Question: I have an Xcode project which holds different versions of my game: iOS (iPhone and iPad) and OS X.
I have a different target for each device, platform. Every application works fine, on simulator, devices, etc. I even have some builds currently in the iOS AppStore.
My problem is with the OS X build, which runs just fine when launched from Xcode, but with this forbidden icon on top of the regular app icon.

The problem, is when I try to export/archive this build, the exported application still has this forbidden mark. And when I launch it from the Finder, I get the following message.
'''
You can't open the application "Foo bar" because it is not supported on this type of Mac.
'''
I did try to run the following command:
'''
file Contents/MacOS/Foobar
'''
Which outputs:
'''
Contents/MacOS/Foobar: Mach-O 64-bit executable x86_64
'''
I would think it should run just fine on my Macbook Air, plus it runs well when launched from Xcode debug command.
Anyone has an idea?
Thanks,
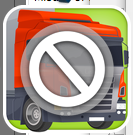
Answer: I had forgotten to remove this settings from my OS X Info.plist file:
'''
Application requires iPhone environment --> YES
'''
Thanks Michelle for the great help! The flag lead me to the solution.